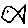
Label: fish